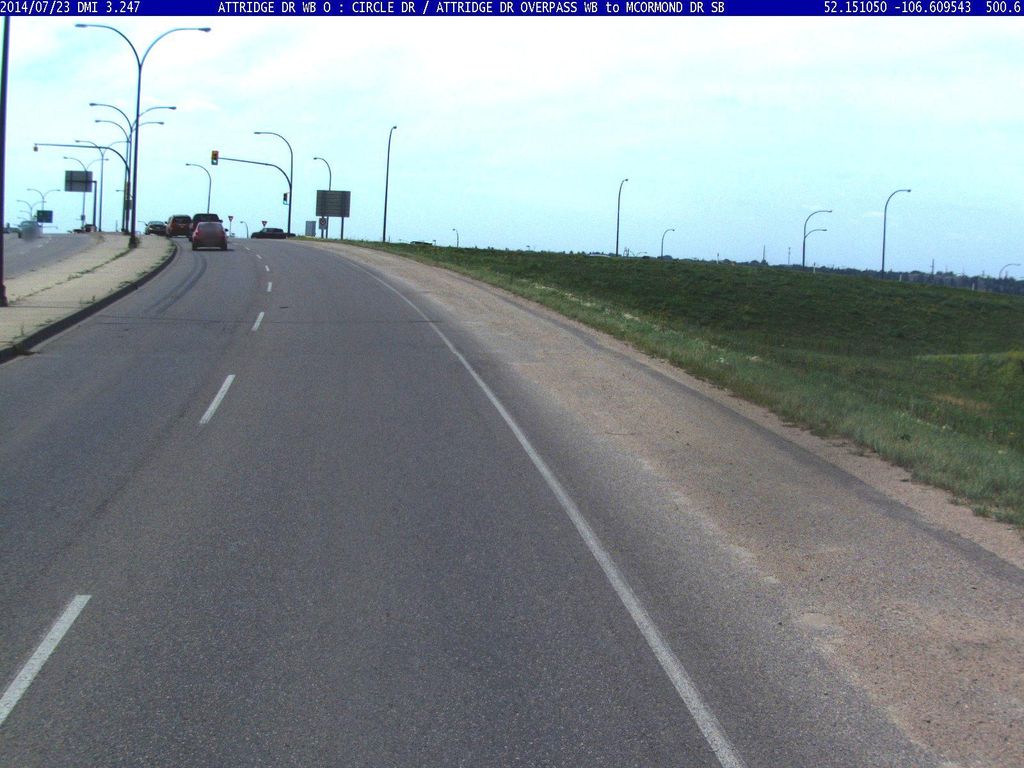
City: saskatoon